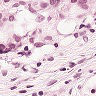
Metastatic tissue present: yes